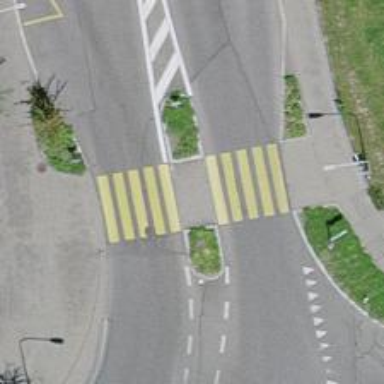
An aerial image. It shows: Marked road crossing with pedestrian island.